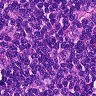
Metastatic tissue present: no